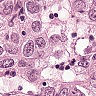
Metastatic tissue present: yes